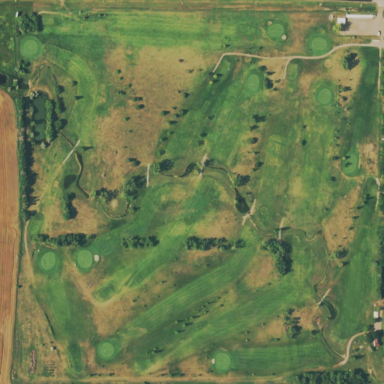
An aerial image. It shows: Golf course.